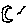
Label: moon